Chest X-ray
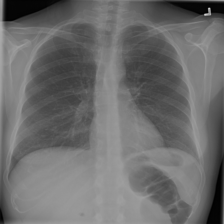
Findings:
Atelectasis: negative
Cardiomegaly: negative
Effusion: negative
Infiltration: negative
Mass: negative
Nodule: negative
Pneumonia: negative
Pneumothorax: negative
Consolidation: negative
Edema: negative
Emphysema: negative
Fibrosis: negative
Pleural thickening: negative
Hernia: negative